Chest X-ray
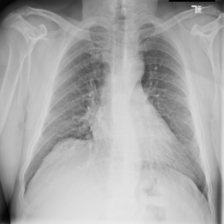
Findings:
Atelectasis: negative
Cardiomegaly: negative
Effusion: negative
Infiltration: negative
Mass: negative
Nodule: negative
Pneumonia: negative
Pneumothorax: negative
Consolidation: negative
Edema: negative
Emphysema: negative
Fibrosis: negative
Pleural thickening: positive
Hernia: negative